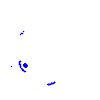
Particle: kaon